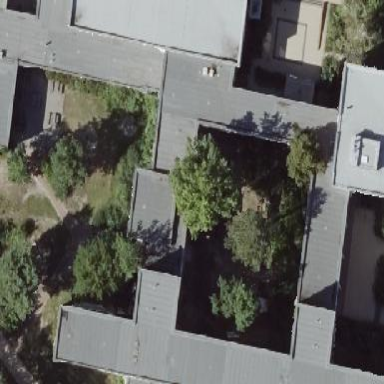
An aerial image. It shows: School building or complex.